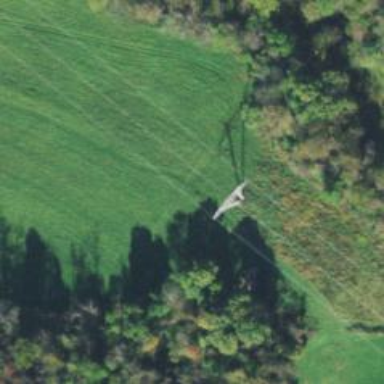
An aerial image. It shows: Lattice structure tower used for power distribution.